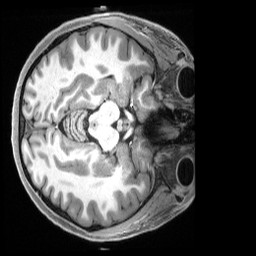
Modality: T1w
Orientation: axial
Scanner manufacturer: siemens
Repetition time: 2.5 s
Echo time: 0.00231 s